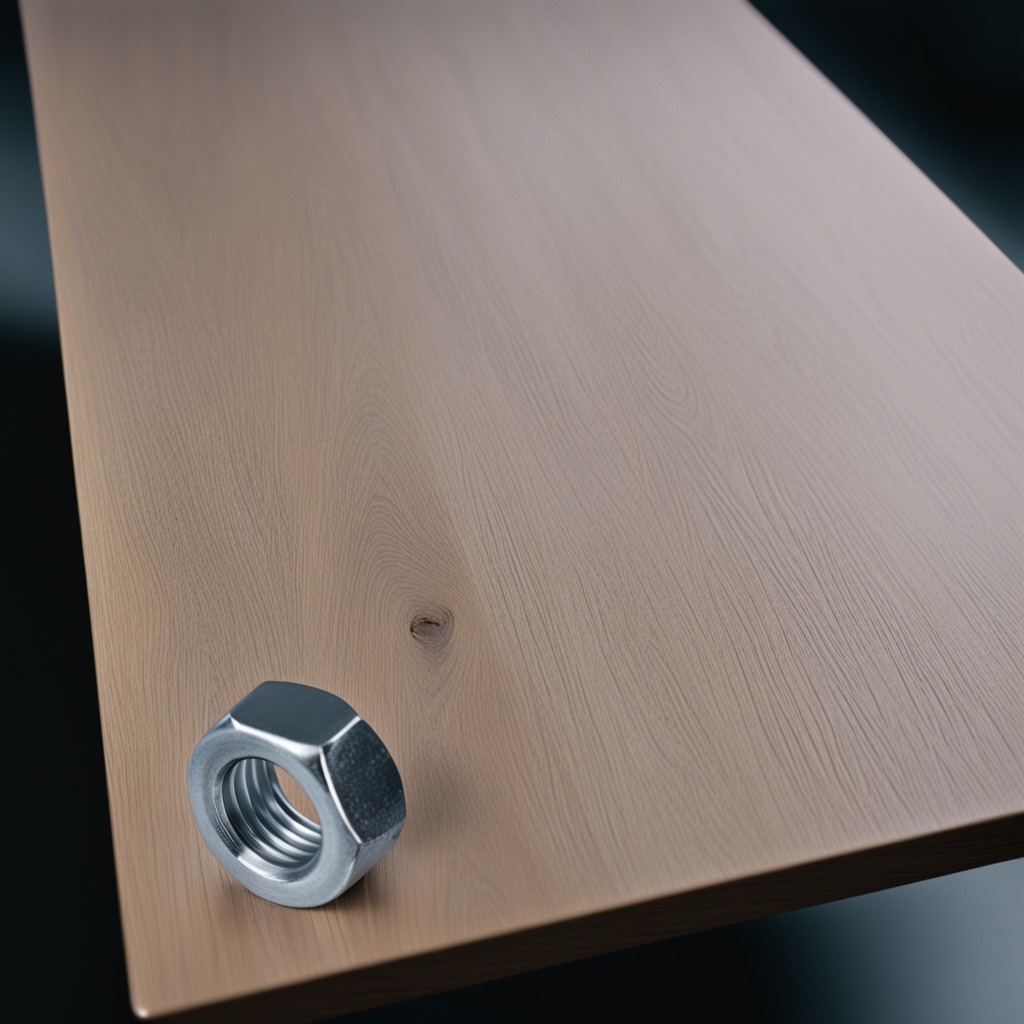
A metal nut is lying on the table.